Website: home-depot
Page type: address-validator
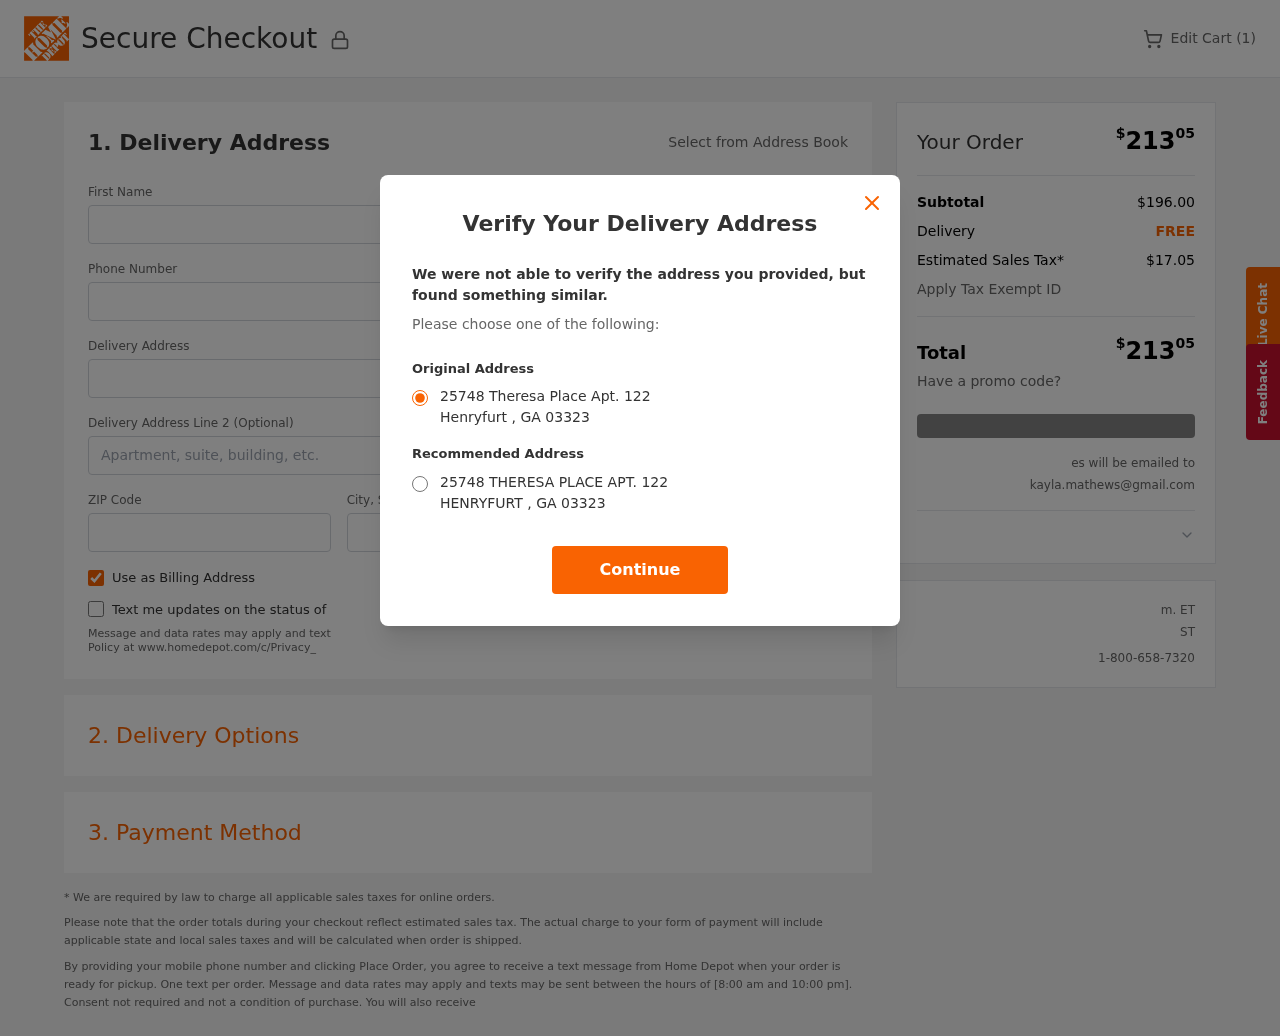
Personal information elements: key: PII_CITY
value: Henryfurt
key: PII_EMAIL
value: kayla.mathews@gmail.com
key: PII_POSTCODE
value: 03323
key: PII_STATE_ABBR
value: GA
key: PII_STREET
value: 25748 Theresa Place Apt. 122
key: PII_FIRSTNAME
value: Kayla
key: PII_LASTNAME
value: Mathews
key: PII_PHONE
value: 4715968429
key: PII_CITY_STATE
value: Henryfurt, GA
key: PII_STREET_ALT
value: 25748 THERESA PLACE APT. 122
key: PII_CITY_ALT
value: HENRYFURT
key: PII_POSTCODE_FULL
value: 03323
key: PII_POSTCODE_NUMERIC
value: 3323
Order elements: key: ORDER_NUM_ITEMS
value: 1
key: ORDER_TOTAL
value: $21305
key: ORDER_SUBTOTAL
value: $196.00
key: ORDER_SHIPPING_COST
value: FREE
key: ORDER_TAX
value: $17.05